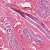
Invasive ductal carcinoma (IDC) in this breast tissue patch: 0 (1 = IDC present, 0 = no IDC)